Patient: sex F, age 58
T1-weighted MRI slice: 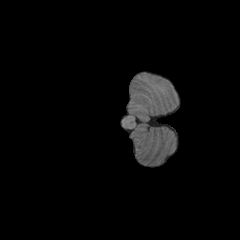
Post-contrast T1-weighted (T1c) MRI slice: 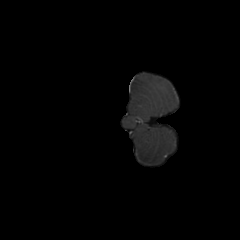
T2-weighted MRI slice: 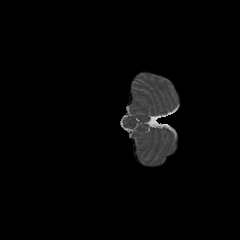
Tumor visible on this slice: no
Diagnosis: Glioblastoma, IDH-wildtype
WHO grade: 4